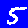
Digit: 5